Question: I want to calculate using jQuery keyup function.
'''
Total Price = Quality x Unit Cost Price
Total Price = Quality x Unit Selling Price
'''
'''
$('input').keyup(function(){
//calculate
});
'''
The problem is: when I click add price button, the new rows are added. How to call the new row id?

'''
<div class="price_table">
<div class="row">
<div class="span5 offset1"><h1>Price Breakdown<h1></div>
<div class="span4 offset1"><input type="button" id="add_price" class="btn btn-primary" value="Add Price" style="float:right;margin:30px 0px 5px 0px;"/></div>
</div>
<div class="row">
<div class="span10 offset1">
<table class="addcost_table table tablesorter">
<thead>
<tr class="header_row">
<th>Item Group</th>
<th>Name</th>
<th>Code</th>
<th>Quantity</th>
<th class="cost_price">Unit Cost Price</th>
<th class="selling_price">Unit Selling Price</th>
</tr>
</thead>
<tbody>
<tr>
<td><?= form_input('items[0][sub_header]', 'Hotel') ?></td>
<td><?= form_input('items[0][name]', 'Twin Room') ?></td>
<td><?= form_input('items[0][price_type]', 'TWN') ?></td>
<td><?= form_input('items[0][quantity]', '5') ?> </td>
<td class="cost_price"><?= form_input('items[0][cost]', '100') ?> </td>
<td class="selling_price"><?= form_input('items[0][price]', '120') ?> </td>
</tr>
<tr>
<td><?= form_input('items[1][sub_header]', 'Hotel') ?></td>
<td><?= form_input('items[1][name]', 'Single Room') ?></td>
<td><?= form_input('items[1][price_type]', 'SGL') ?></td>
<td><?= form_input('items[1][quantity]', '1') ?> </td>
<td class="cost_price"><?= form_input('items[1][cost]', '80') ?> </td>
<td class="selling_price"><?= form_input('items[1][price]', '100') ?> </td>
</tr>
<tr>
<td><?= form_input('items[2][sub_header]', 'Meals') ?></td>
<td><?= form_input('items[2][name]', 'Buffet Breakfast') ?></td>
<td><?= form_input('items[2][price_type]', 'BRE') ?></td>
<td><?= form_input('items[2][quantity]', '2') ?> </td>
<td class="cost_price"><?= form_input('items[2][cost]', '10') ?> </td>
<td class="selling_price"><?= form_input('items[2][price]', '10') ?> </td>
</tr>
<tr>
<td colspan="4" style="text-align:right;margin-right:10px;"><b><span style="margin-right:20px;">Total Price X Qty</span></b></td>
<td class="cost_price"><?= form_input('items[3][cost]', '600') ?></td>
<td class="selling_price"><?= form_input('items[3][cost]', '500') ?></td>
</tr>
</tbody>
</table>
</div>
</div>
<div class="row">
<div class="span11 offset1">
<?= form_submit(array('class' => 'btn btn-primary'), 'Submit') ?>
</div>
</div>
</div>
'''
Thanks a lot my friends.
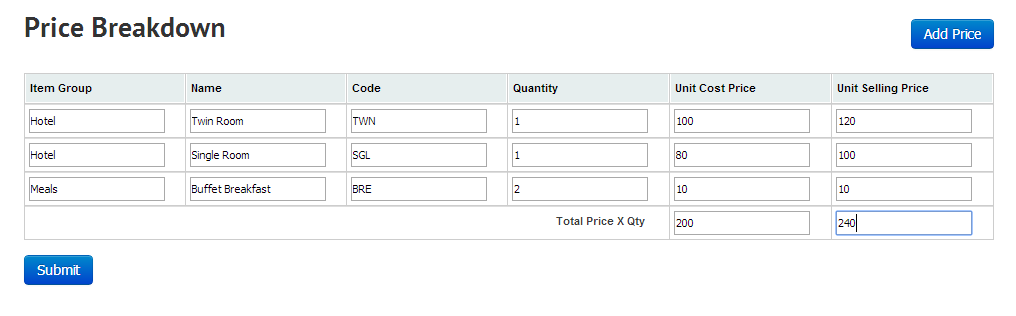
Answer: Working fiddle:
<URL>
I've tried to let the table as you stated...
'''
$('input').keyup( function(self) {
var buyCostAcc = 0;
var sellCostAcc = 0;
$($($($(this).parent().parent().parent()).children()).slice(1, -1)).each(function(self){
var quantity = $($(this).children()[3]).children().val();
var buyCost = $($(this).children()[4]).children().val();
var sellCost = $($(this).children()[5]).children().val();
buyCostAcc += quantity * buyCost;
sellCostAcc += quantity * sellCost;
});
$($($($($($(this).parent().parent().parent()).children()).slice(-1)).children()[2]).children()).val(buyCostAcc);
$($($($($($(this).parent().parent().parent()).children()).slice(-1)).children()[3]).children()).val(sellCostAcc);
});
'''
You can make-up a little bit the js code by assigning this large parent().parent... to variables. You cannot get all the work done :)
Here: <URL>
Note that I've removed the 'thead' and 'tbody' tags.
The trick here is to go up from the input DOM node that causes the key-up event until reach to the table node. Once you have found the table, you can play with children to get each row, and then do the same to get the cells (and the inputs inside the cells). The slice jQuery's method is pretty cool, you have a wide explanation <URL> for this kind of DOM "tricks".